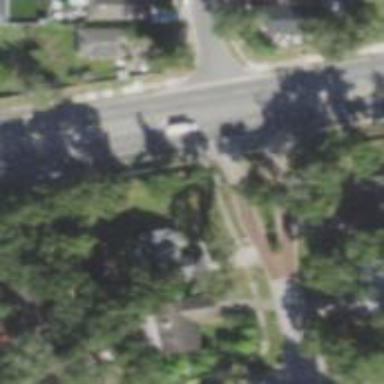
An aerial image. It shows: Unmarked road crossing.